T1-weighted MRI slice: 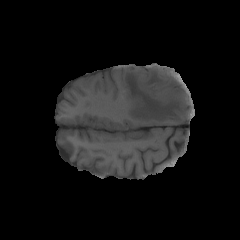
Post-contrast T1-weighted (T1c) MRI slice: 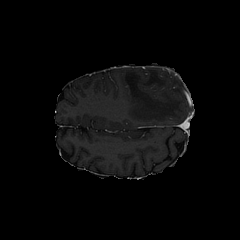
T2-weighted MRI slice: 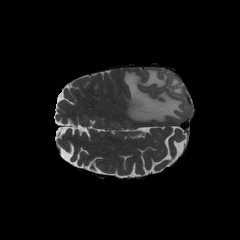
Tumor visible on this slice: yes